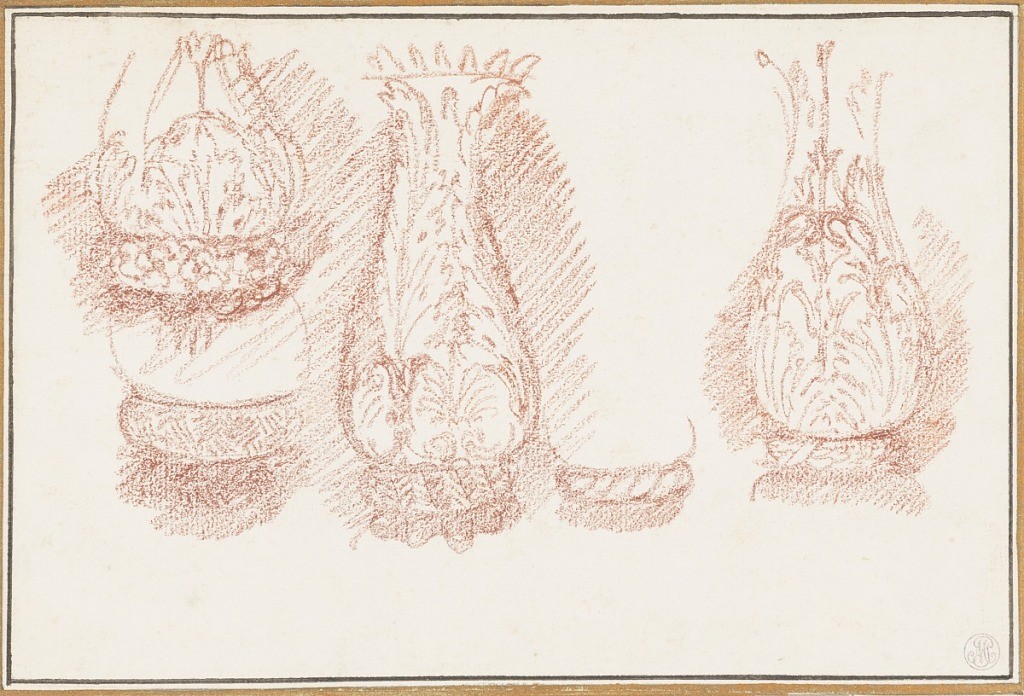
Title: Study of balusters
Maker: Jean-Robert Ango, French, active in Rome 1759 –1770, d. 1773
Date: ca. 1759–70
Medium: Red chalk on paper
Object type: Drawing
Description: Study of balusters